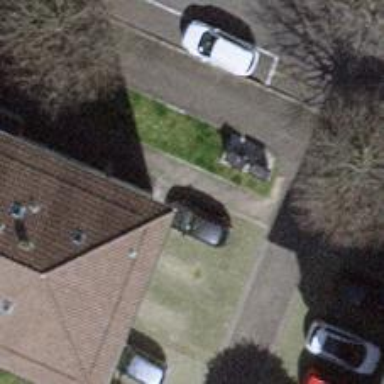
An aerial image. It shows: Parking space.